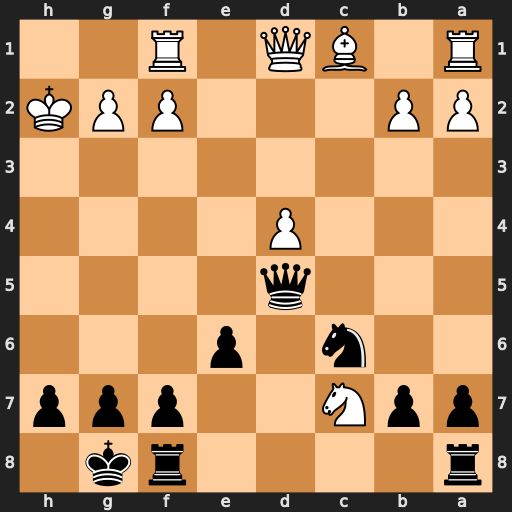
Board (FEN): r4rk1/ppN2ppp/2n1p3/3q4/3P4/8/PP3PPK/R1BQ1R2
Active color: b
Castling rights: -
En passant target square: -
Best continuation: Qd6+ Kg1 Qxc7